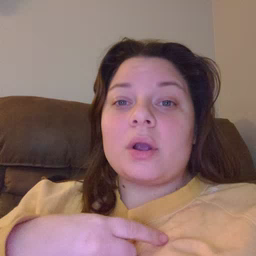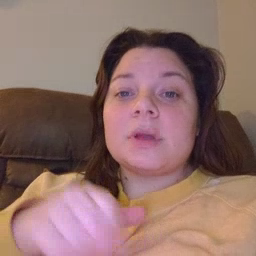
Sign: another